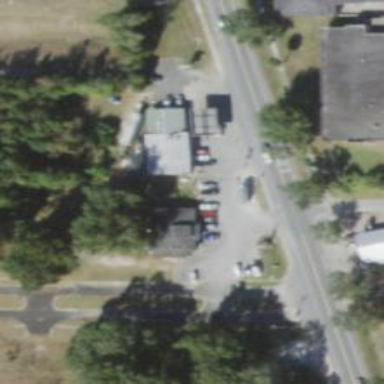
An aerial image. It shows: Convenience shop.